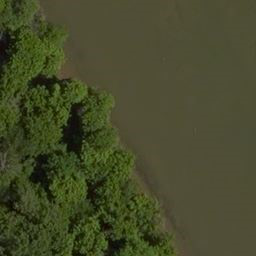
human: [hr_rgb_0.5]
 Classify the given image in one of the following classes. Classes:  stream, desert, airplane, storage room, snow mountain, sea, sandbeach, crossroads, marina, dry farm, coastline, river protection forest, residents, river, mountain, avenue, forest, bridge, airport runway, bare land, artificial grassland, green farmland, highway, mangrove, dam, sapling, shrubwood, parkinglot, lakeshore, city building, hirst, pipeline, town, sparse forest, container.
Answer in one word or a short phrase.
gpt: river protection forest